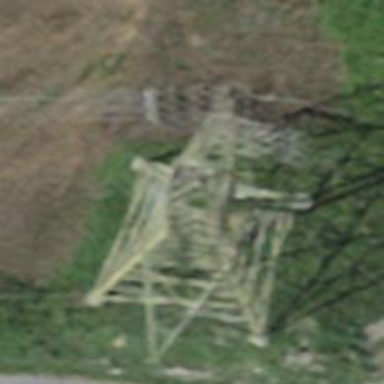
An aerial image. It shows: Power tower.